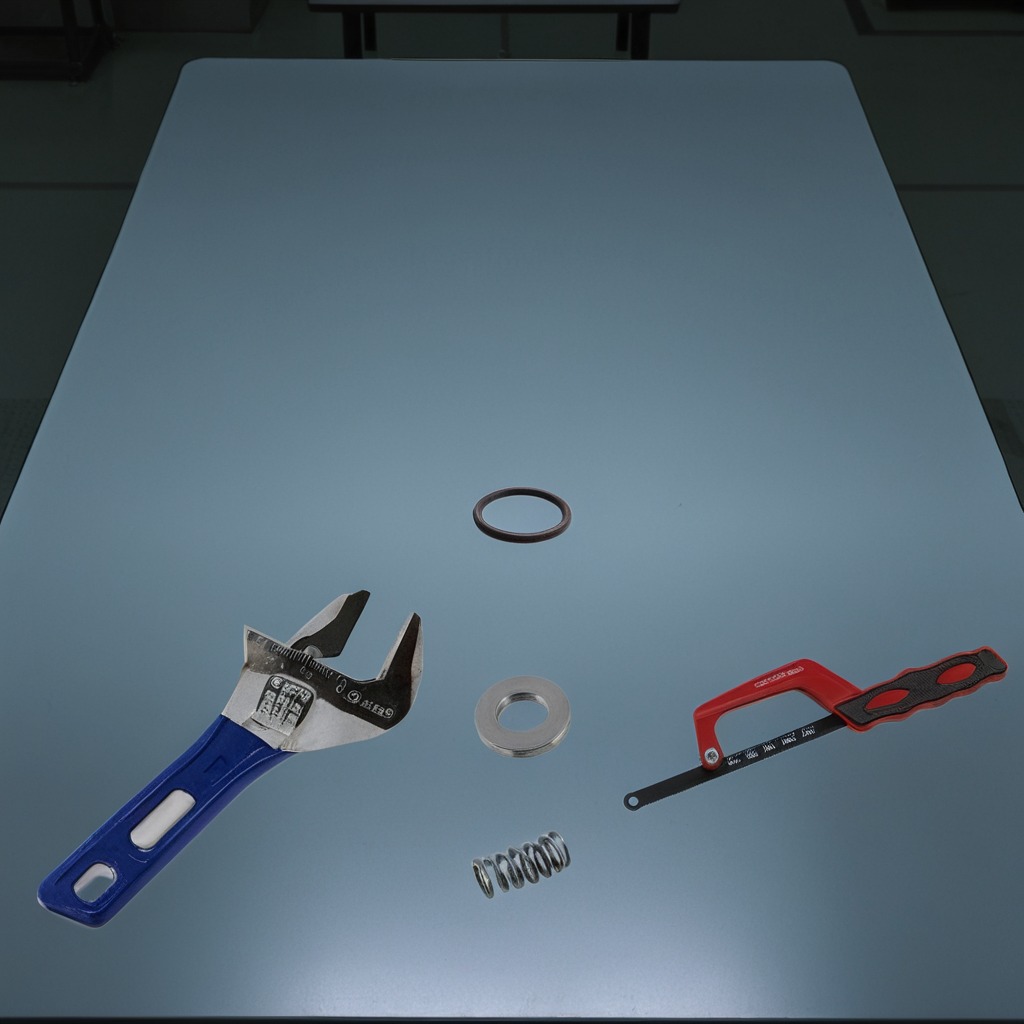
A rubber Oring, a flat metal washer, a coiled metal spring, a handheld metal saw, and a wrench are lying on a clean empty table in a railway signal maintenance room.